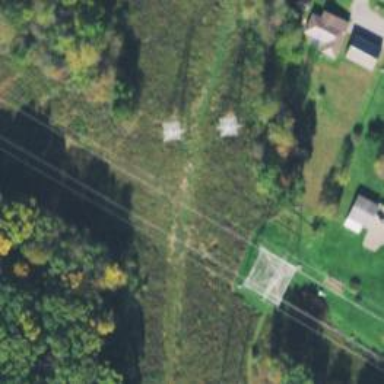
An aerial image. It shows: Lattice structure tower used for power transmission.